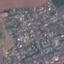
Label: Residential